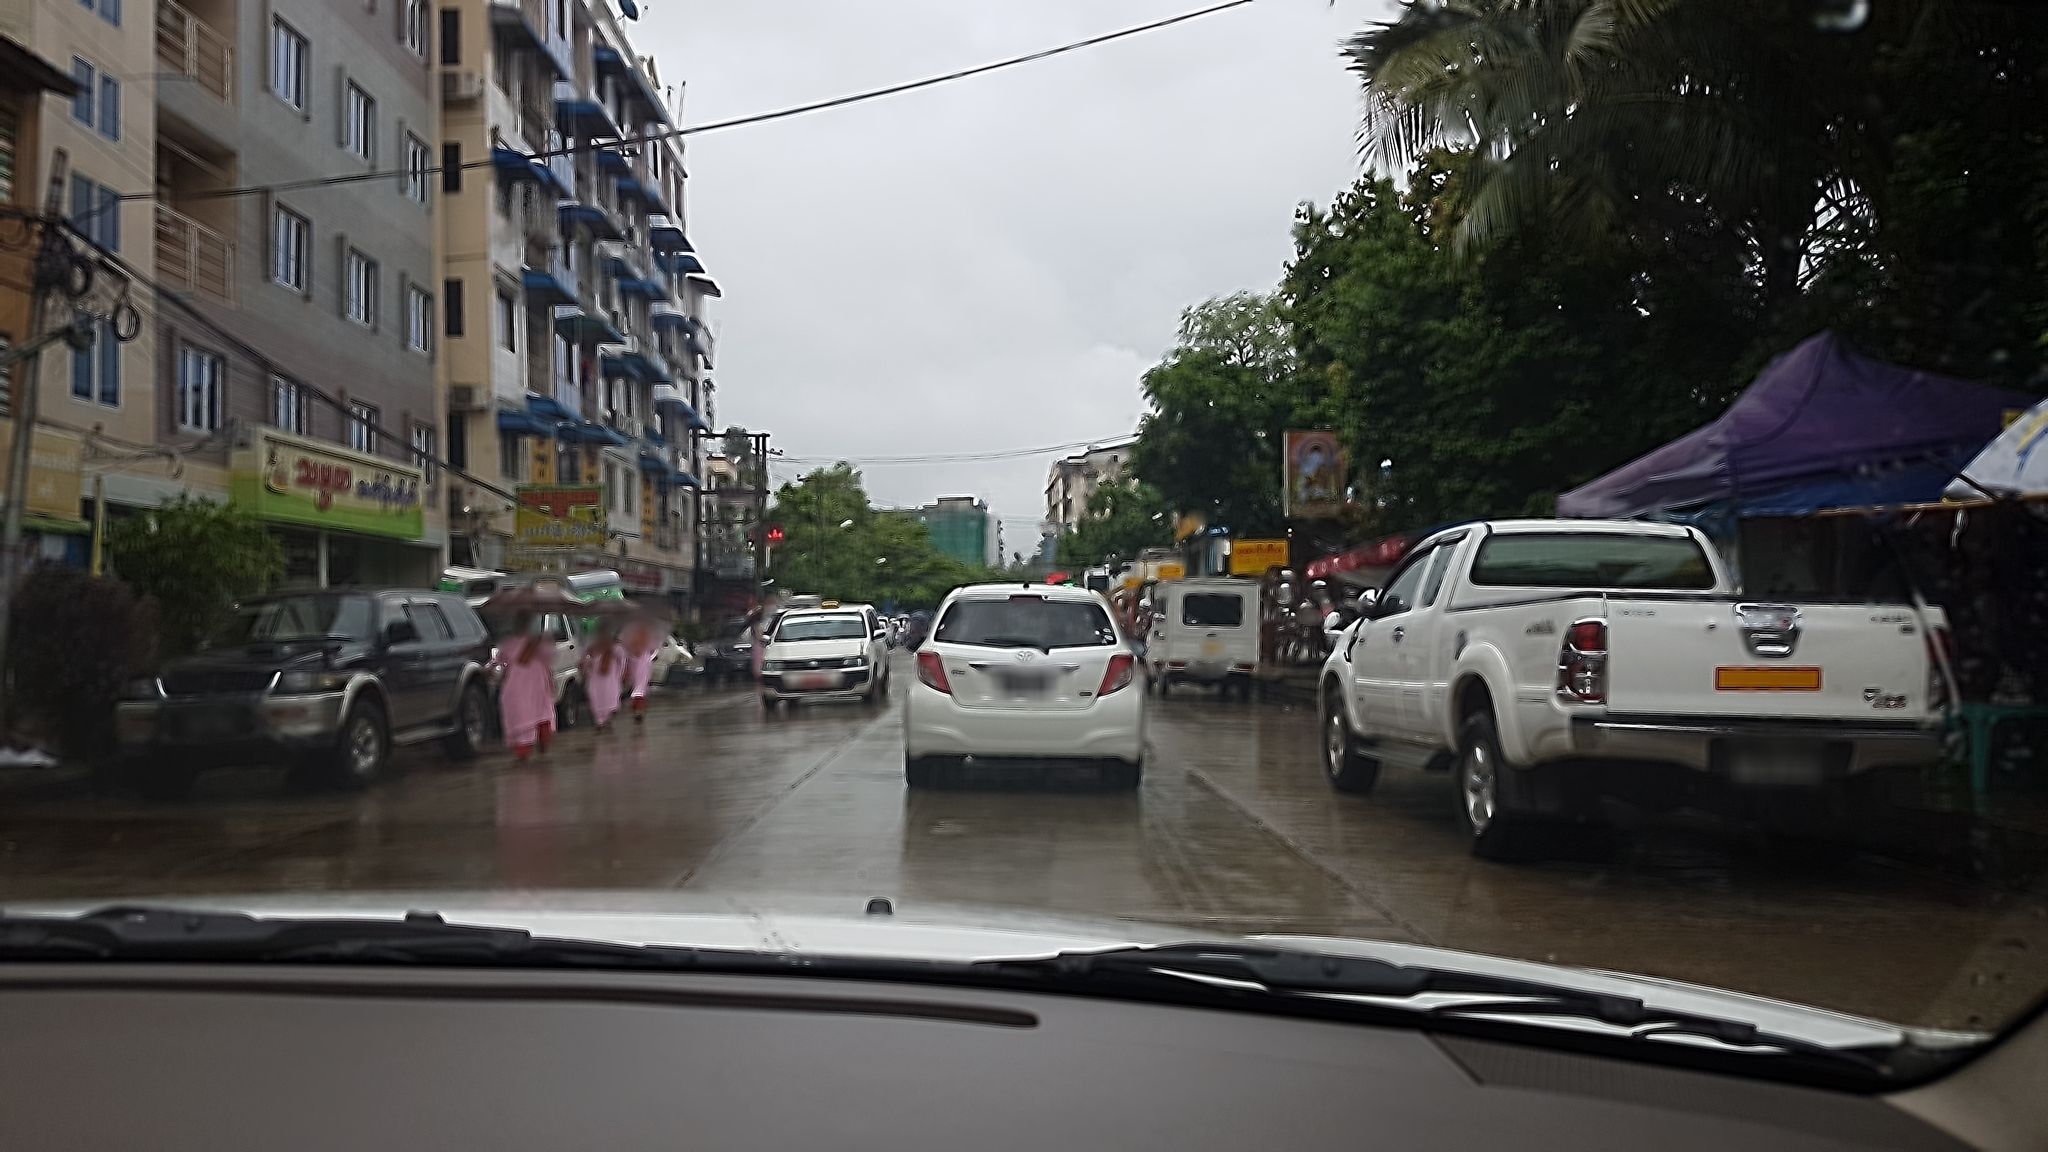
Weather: rainy
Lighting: day
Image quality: good
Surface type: driving surface
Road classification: secondary
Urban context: urban centre
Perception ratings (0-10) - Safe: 2.36, Lively: 8.59, Beautiful: 7.87, Boring: 3.04, Depressing: 2.2, Wealthy: 4.98